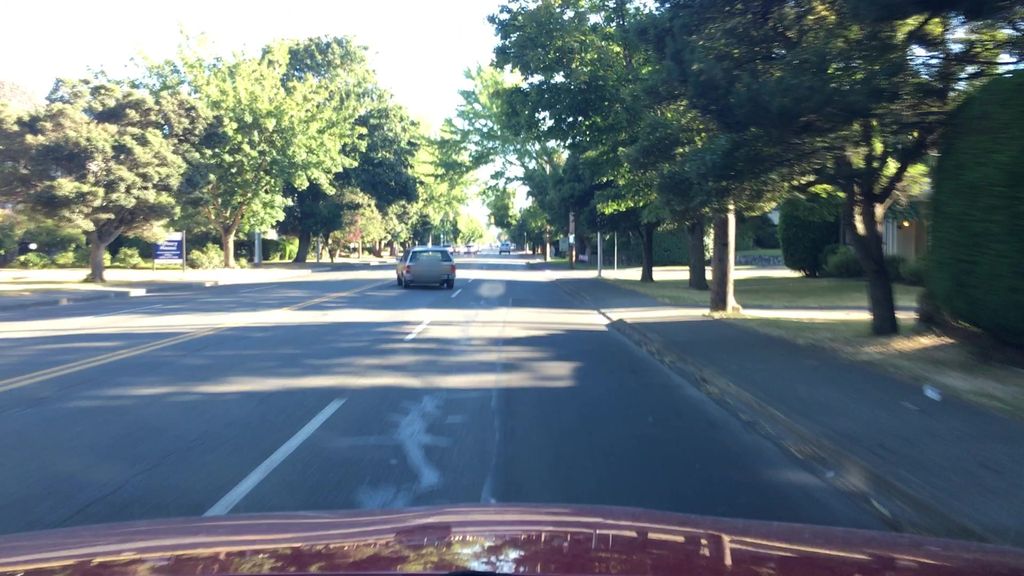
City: victoria